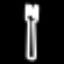
Label: fork